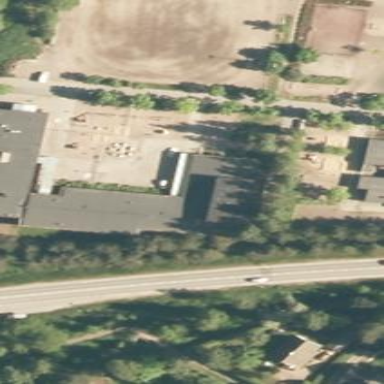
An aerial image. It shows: Public building.